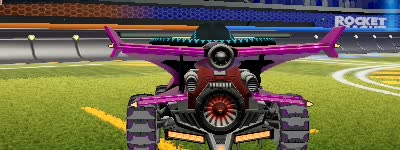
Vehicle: aftershock